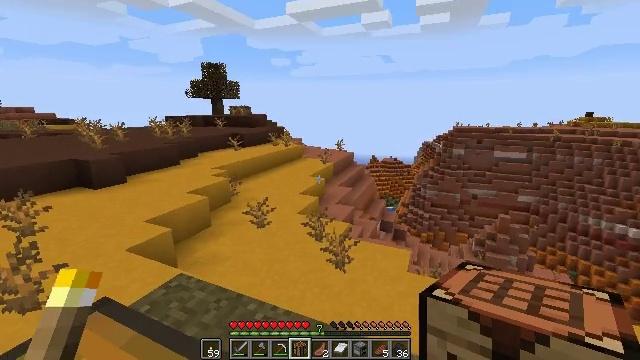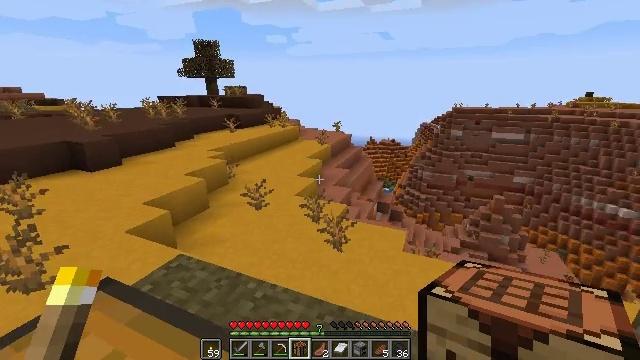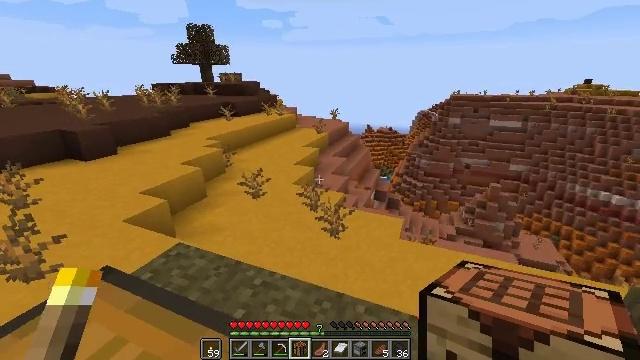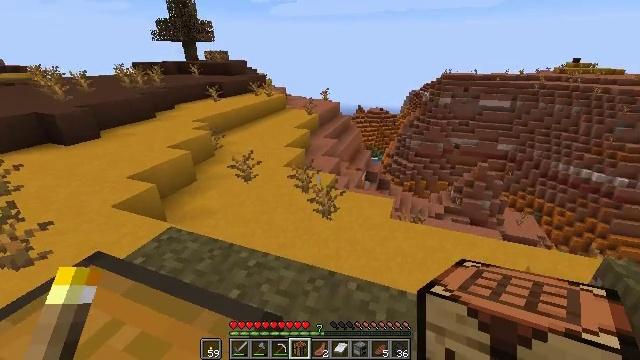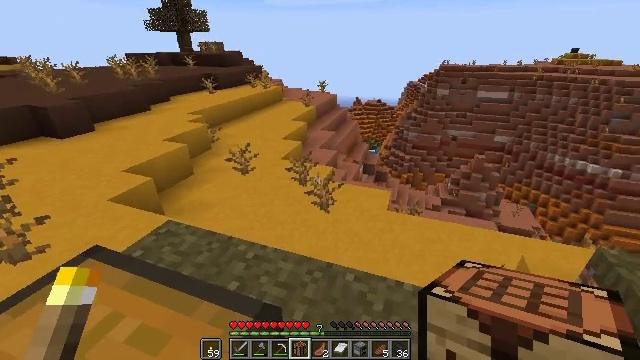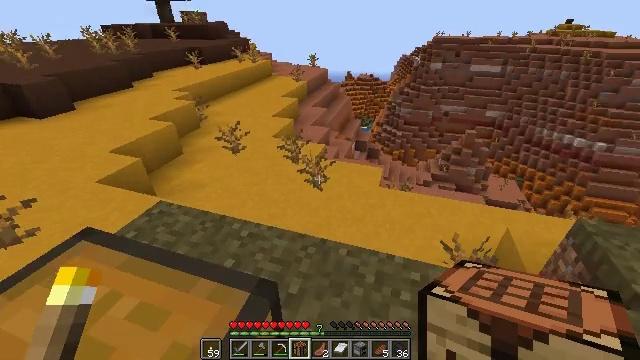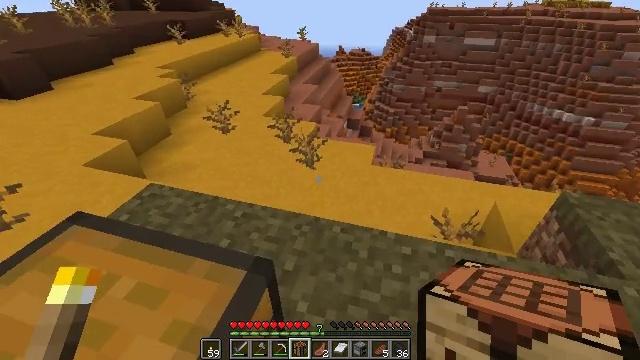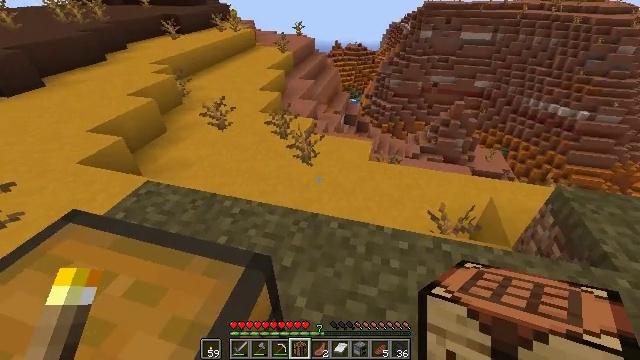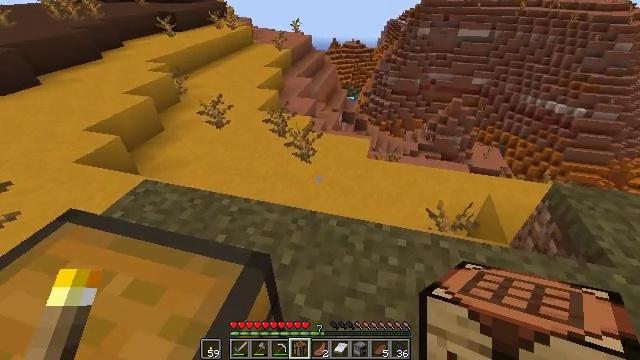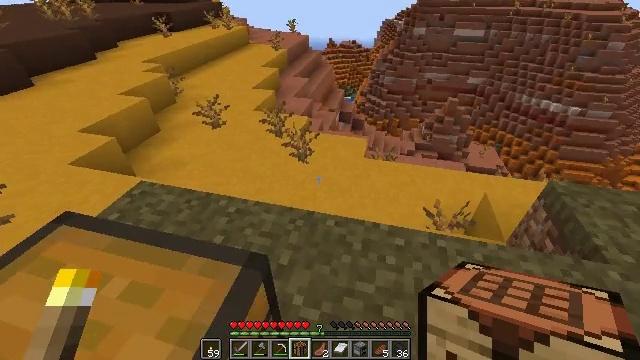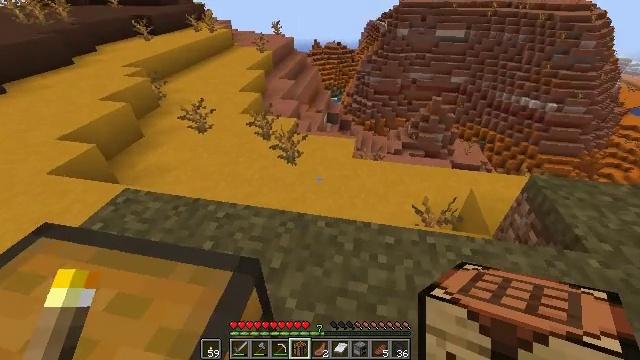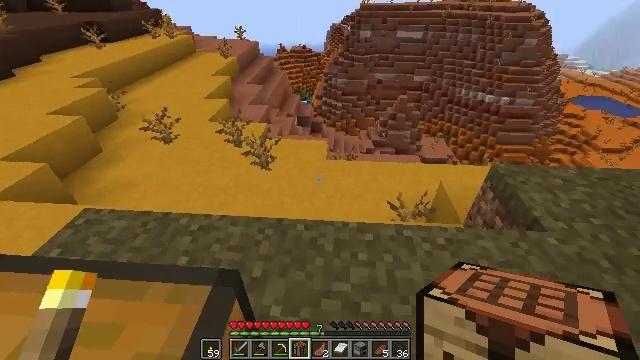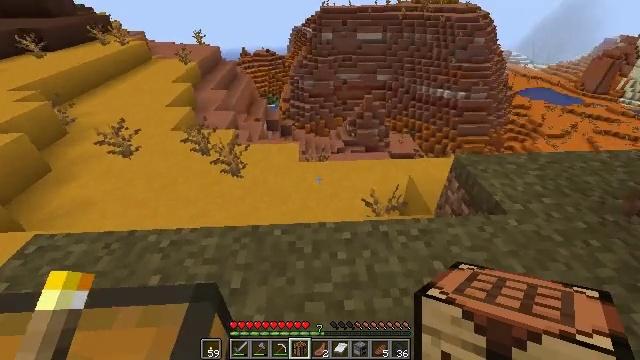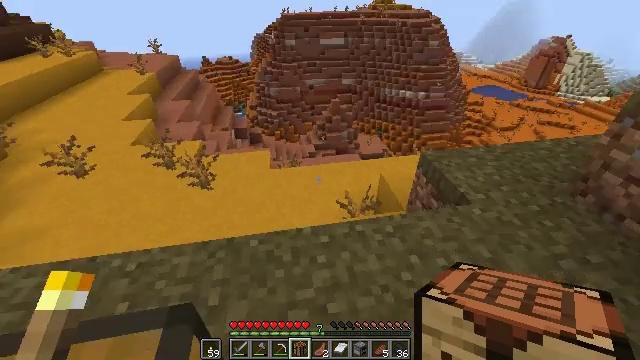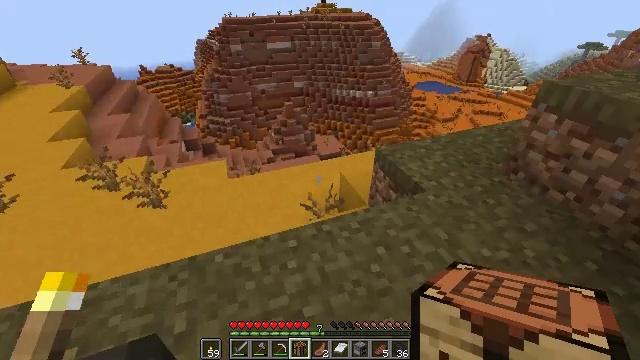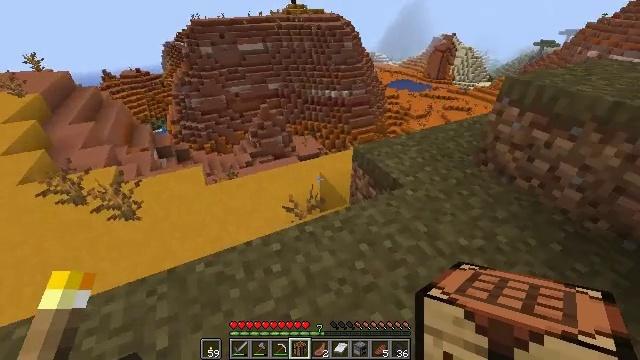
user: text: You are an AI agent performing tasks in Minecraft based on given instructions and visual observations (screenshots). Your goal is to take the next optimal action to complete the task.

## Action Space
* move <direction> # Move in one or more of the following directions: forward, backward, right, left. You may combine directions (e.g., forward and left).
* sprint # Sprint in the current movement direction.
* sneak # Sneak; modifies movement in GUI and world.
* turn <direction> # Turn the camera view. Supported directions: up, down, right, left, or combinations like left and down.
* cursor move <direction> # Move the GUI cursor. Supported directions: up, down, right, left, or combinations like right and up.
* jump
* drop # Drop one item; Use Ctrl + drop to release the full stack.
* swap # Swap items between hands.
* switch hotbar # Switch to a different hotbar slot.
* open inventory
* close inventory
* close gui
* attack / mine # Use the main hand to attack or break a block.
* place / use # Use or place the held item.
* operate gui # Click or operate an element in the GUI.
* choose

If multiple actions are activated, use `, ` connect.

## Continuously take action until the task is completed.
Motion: motion action
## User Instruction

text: Collect the brown terracotta block.
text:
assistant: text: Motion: turn down
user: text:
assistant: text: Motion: turn down
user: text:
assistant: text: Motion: turn right and down
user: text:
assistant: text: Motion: turn down
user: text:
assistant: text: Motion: turn right and down
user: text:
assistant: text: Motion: turn right and down
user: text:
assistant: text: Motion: no_op
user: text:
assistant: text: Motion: no_op
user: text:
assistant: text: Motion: no_op
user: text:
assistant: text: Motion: turn right
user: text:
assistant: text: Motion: turn right
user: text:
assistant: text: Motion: turn right
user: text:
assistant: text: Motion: turn right and up
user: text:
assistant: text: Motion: turn right
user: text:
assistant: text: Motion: turn right
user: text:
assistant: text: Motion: turn right
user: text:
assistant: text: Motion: turn right
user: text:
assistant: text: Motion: turn right
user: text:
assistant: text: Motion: no_op
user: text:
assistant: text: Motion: no_op
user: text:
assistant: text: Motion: no_op
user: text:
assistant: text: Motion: no_op
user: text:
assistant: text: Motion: no_op
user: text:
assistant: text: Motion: no_op
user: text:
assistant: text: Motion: no_op
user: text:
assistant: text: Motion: no_op
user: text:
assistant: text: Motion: no_op
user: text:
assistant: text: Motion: no_op
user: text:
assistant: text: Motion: no_op
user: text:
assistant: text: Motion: no_op